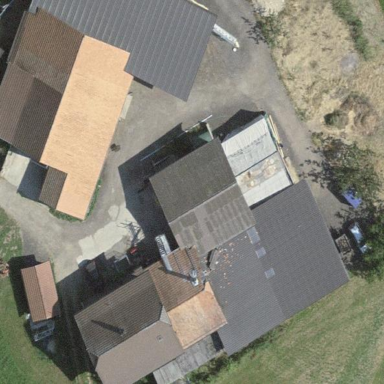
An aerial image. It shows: Farmyard area.